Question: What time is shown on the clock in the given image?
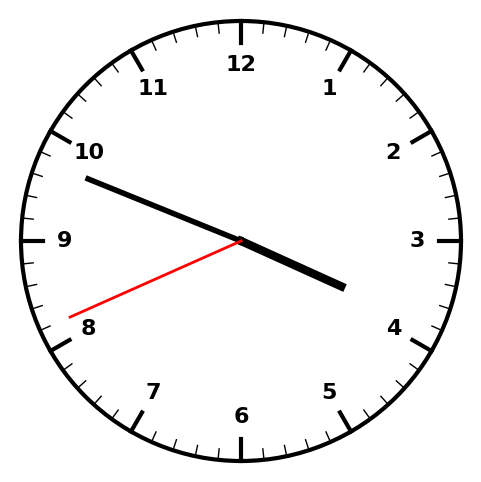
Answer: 03:48:41